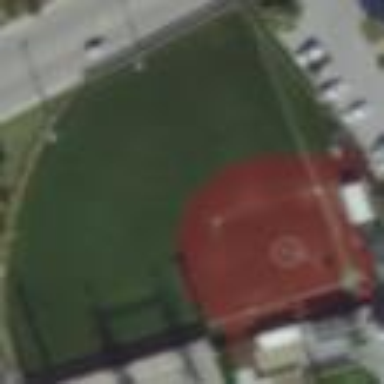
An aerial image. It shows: Baseball pitch for leisure land.